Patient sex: F
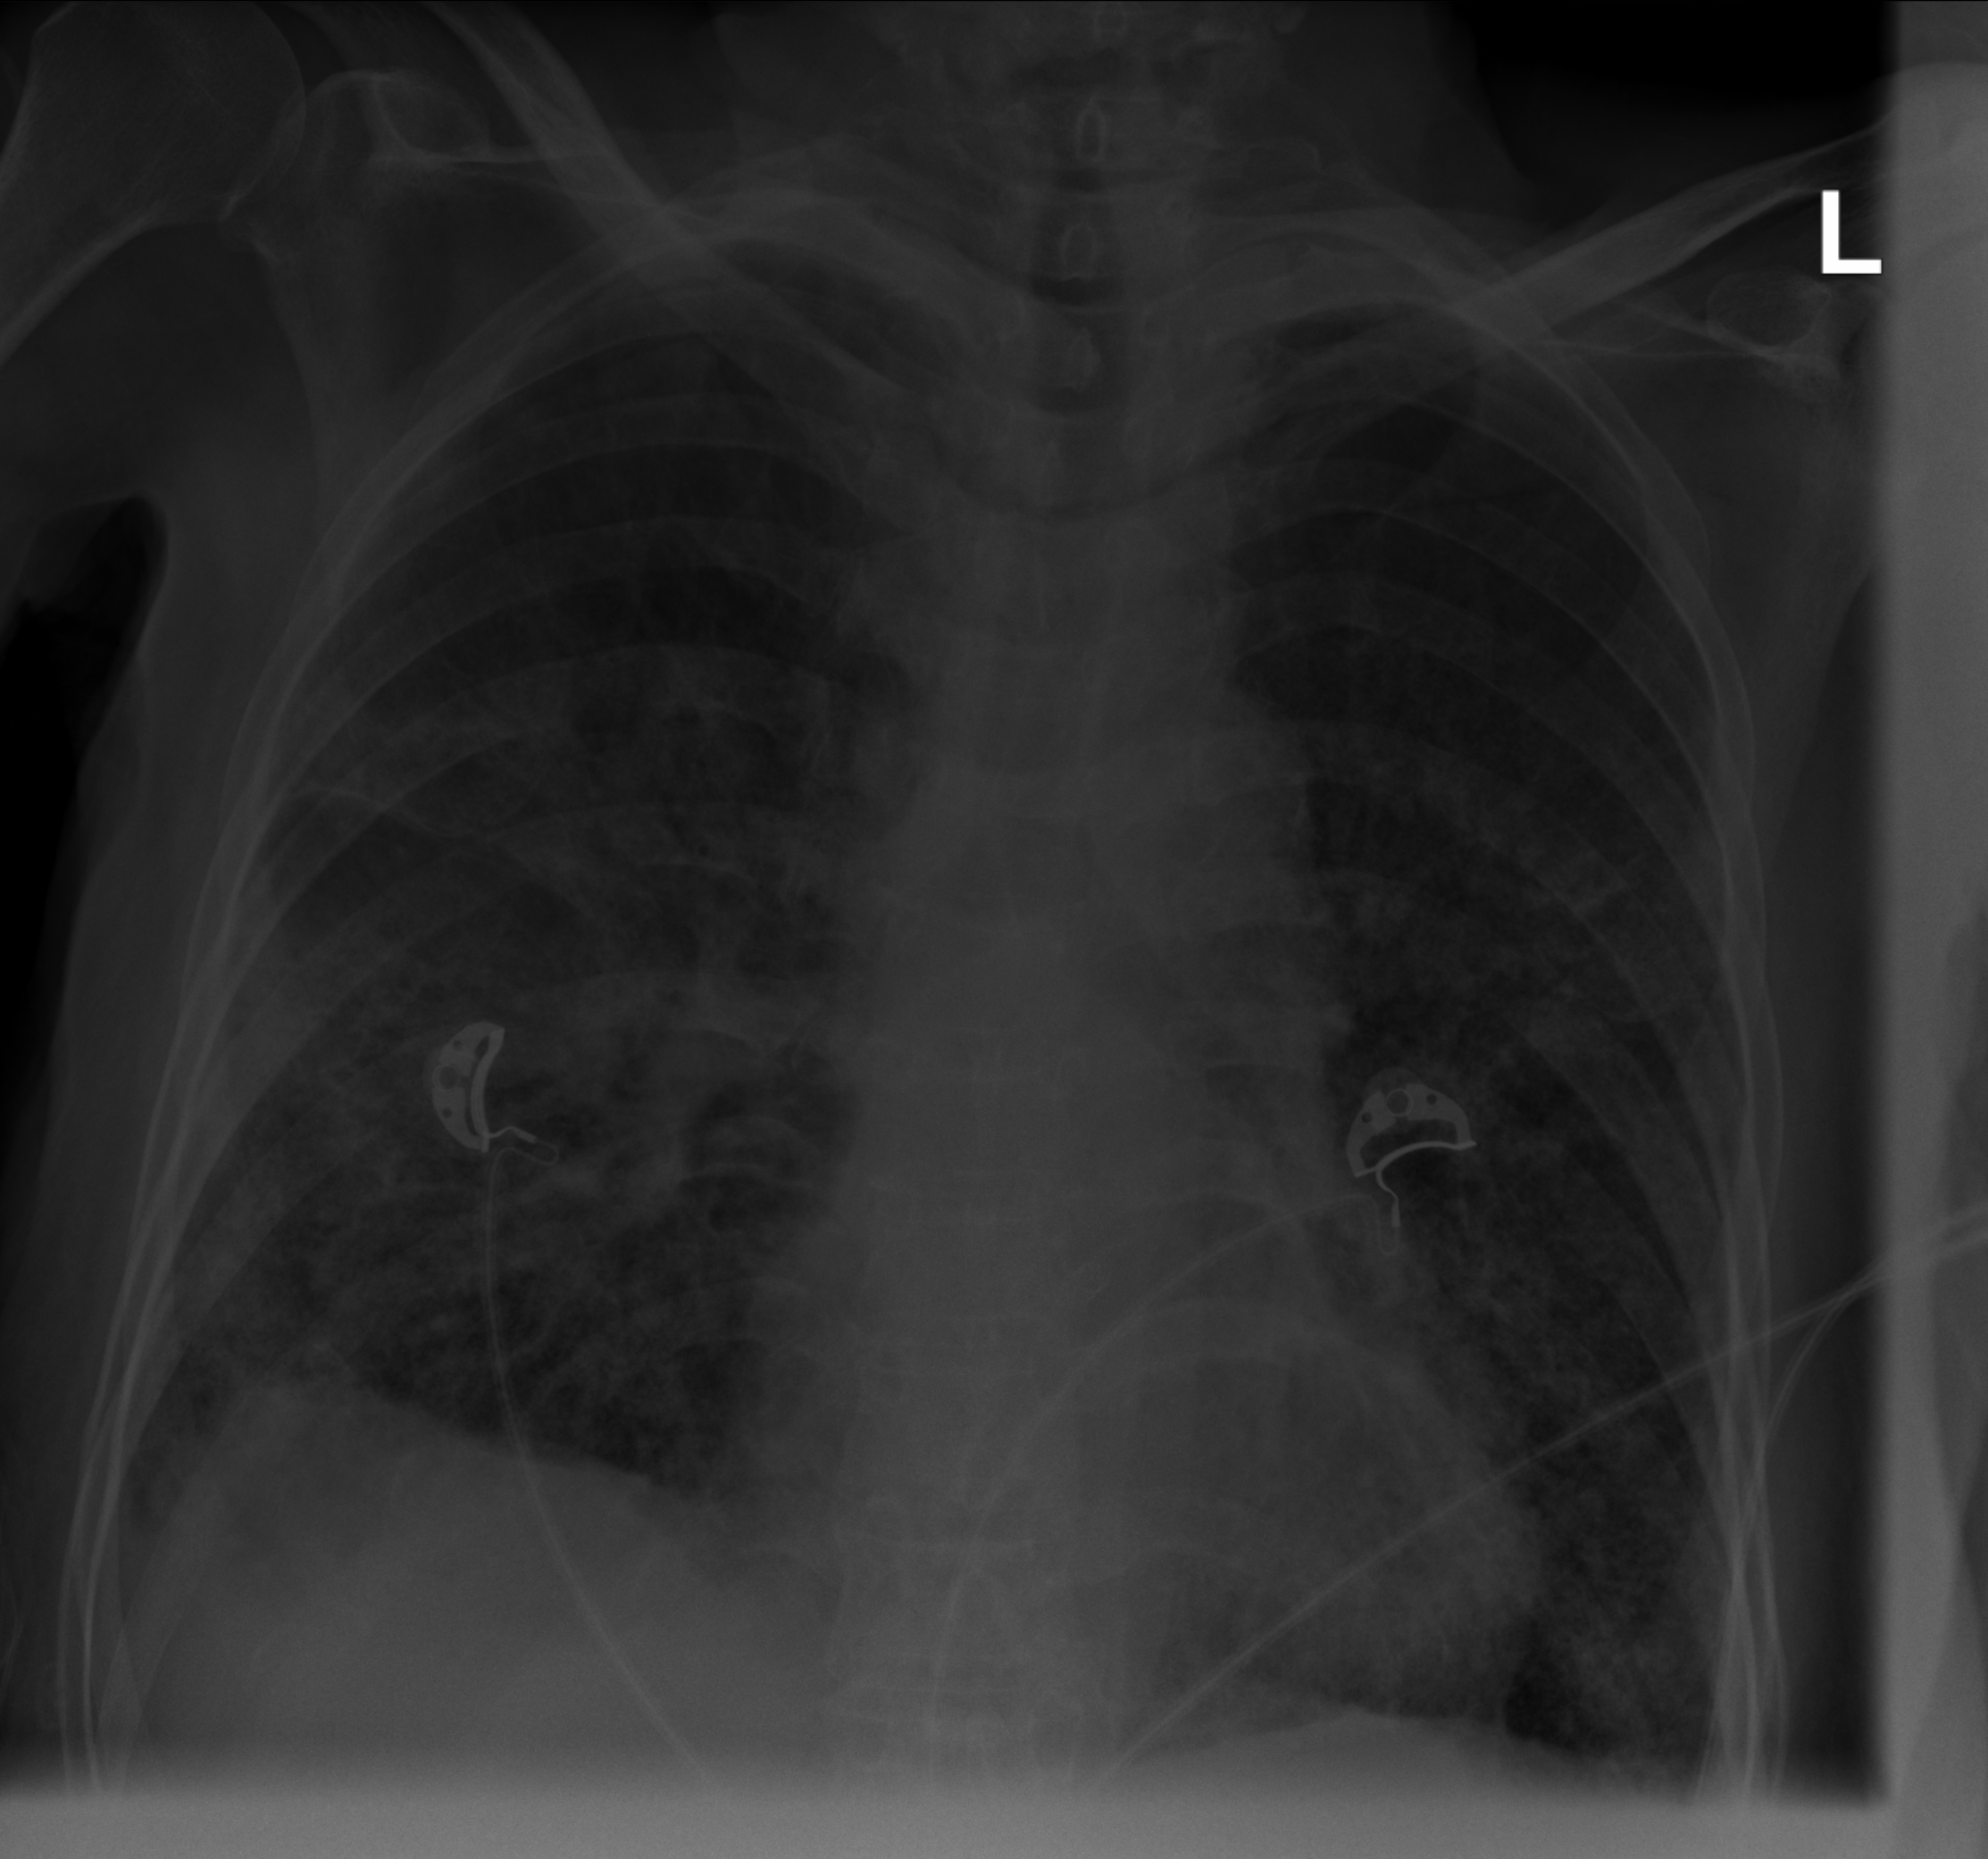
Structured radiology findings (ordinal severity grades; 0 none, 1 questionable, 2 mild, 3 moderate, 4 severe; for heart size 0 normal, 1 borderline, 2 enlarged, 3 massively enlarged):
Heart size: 0
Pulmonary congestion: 2
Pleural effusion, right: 2
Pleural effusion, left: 0
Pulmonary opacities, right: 3
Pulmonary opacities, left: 3
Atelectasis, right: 2
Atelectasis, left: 2